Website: crate-barrel
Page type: account-selection
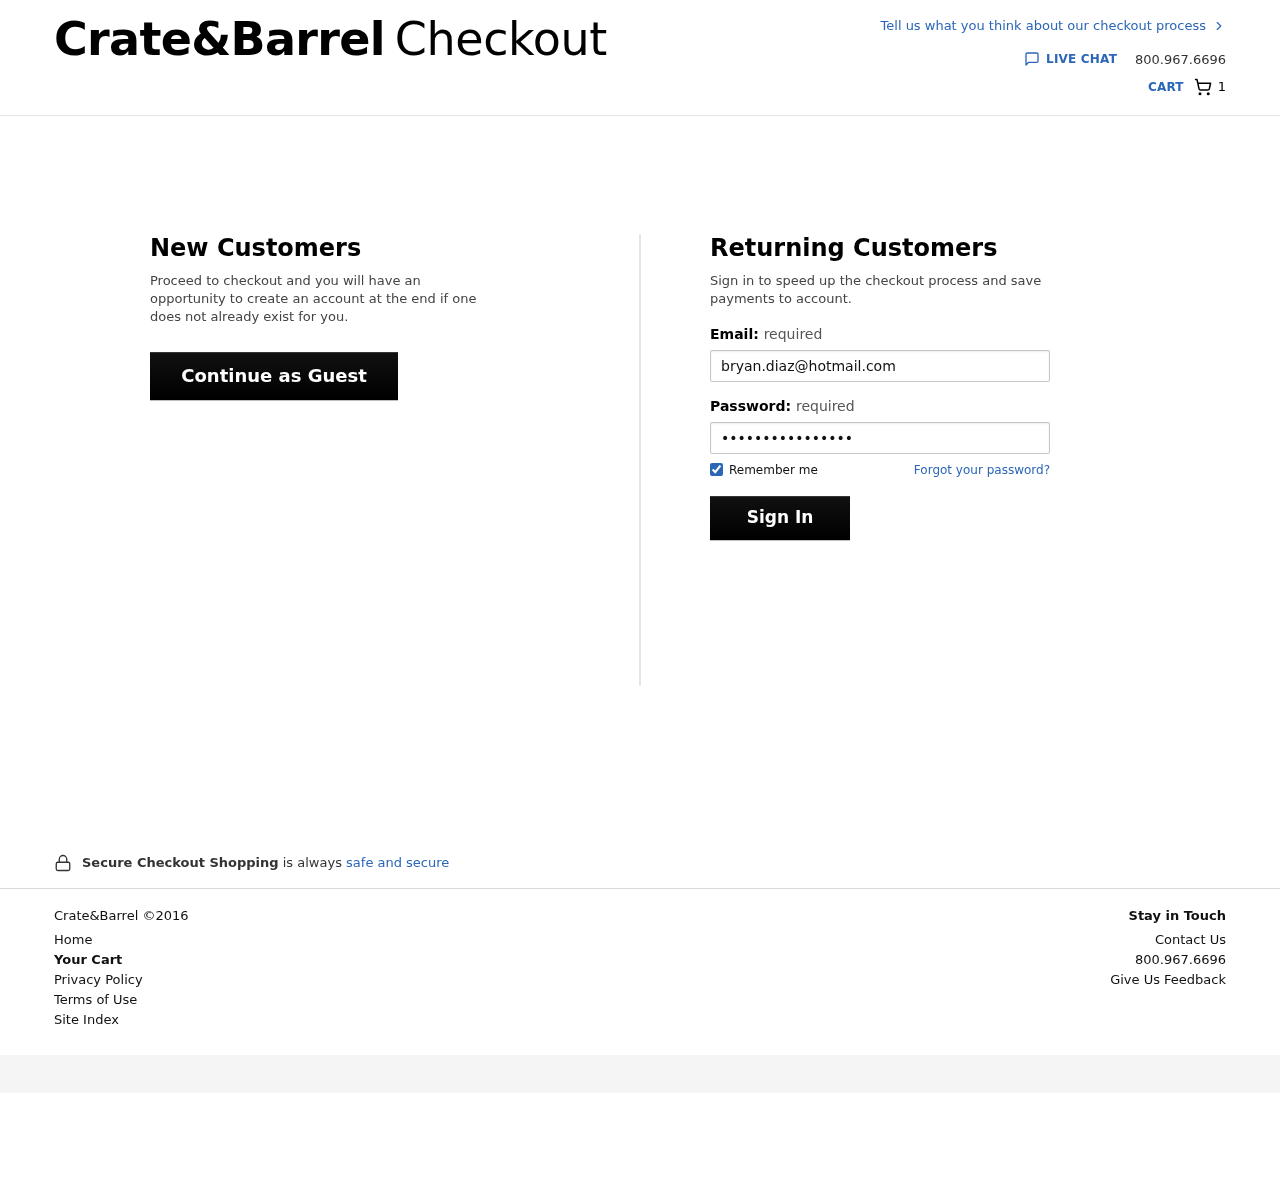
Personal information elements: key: PII_EMAIL
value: bryan.diaz@hotmail.com
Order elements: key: ORDER_NUM_ITEMS
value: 1